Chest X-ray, PA view. Patient: 29 years old, sex M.
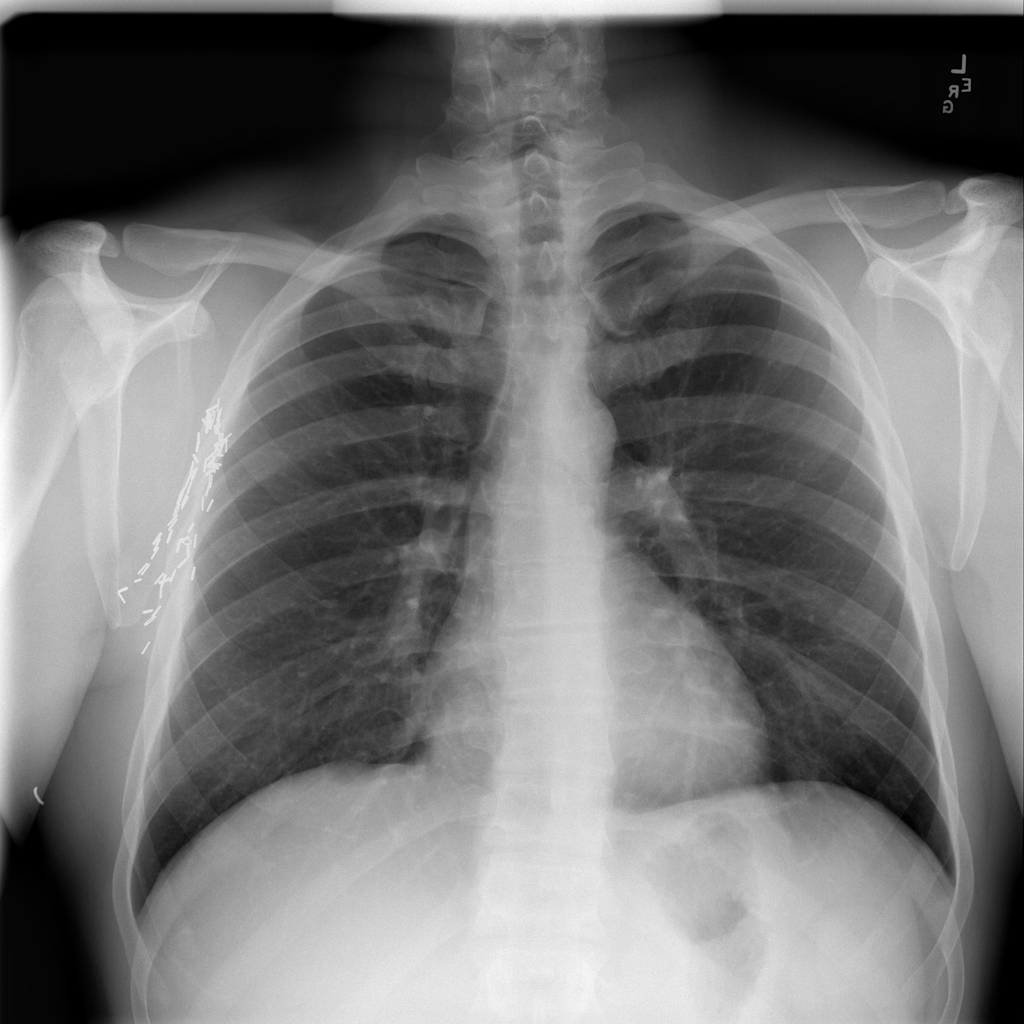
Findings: No Finding